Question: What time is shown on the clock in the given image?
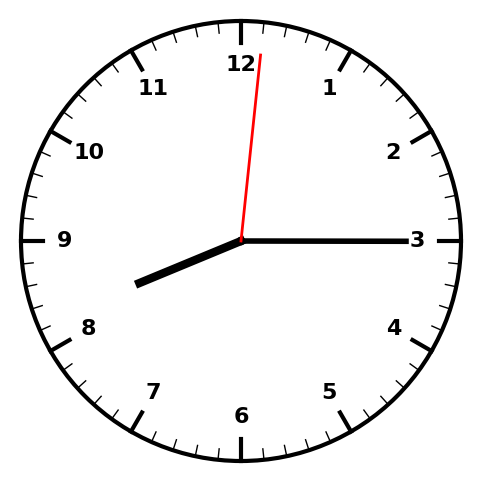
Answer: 08:15:01